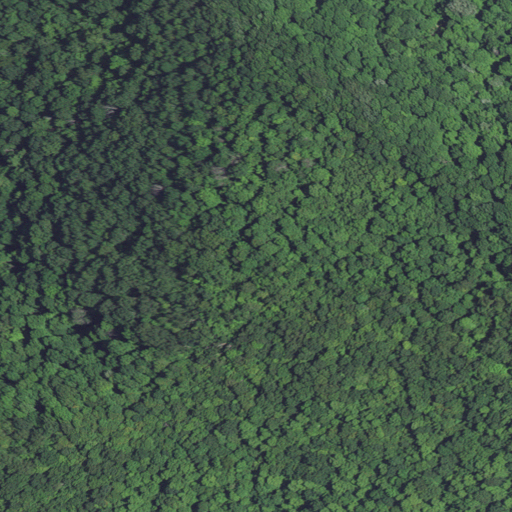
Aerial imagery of mountain in Kentucky named Copperas Knob containing only deciduous forest